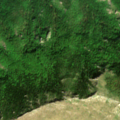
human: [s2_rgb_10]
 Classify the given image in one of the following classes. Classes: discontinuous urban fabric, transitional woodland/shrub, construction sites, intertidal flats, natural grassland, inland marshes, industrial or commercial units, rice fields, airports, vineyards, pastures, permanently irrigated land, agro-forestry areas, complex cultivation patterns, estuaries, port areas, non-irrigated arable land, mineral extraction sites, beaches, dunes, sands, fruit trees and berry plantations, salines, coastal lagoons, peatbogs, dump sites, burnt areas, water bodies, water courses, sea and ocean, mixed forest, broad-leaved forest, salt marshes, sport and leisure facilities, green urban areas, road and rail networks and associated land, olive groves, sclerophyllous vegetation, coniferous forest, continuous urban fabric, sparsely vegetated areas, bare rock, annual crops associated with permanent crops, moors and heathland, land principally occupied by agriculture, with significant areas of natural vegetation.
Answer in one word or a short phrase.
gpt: broad-leaved forest, mixed forest, sparsely vegetated areas